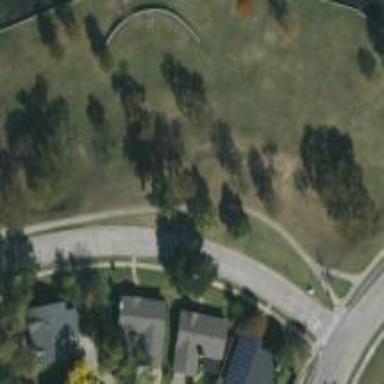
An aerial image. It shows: Disc golf hole.